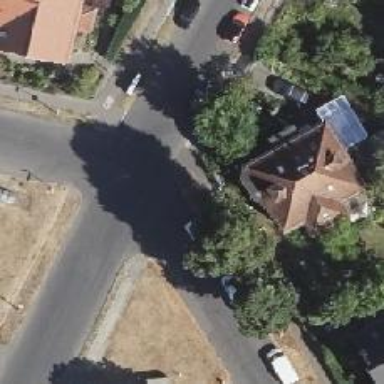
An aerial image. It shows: Residential road with asphalt surface. There is sidewalk on the left side.